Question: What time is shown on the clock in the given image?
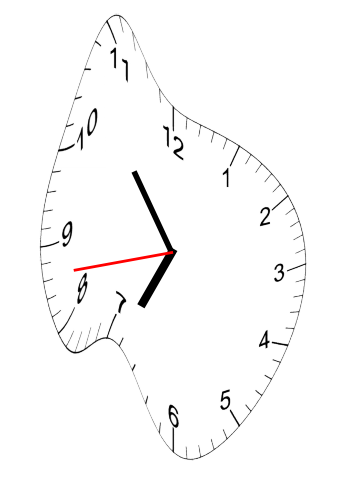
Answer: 06:53:43